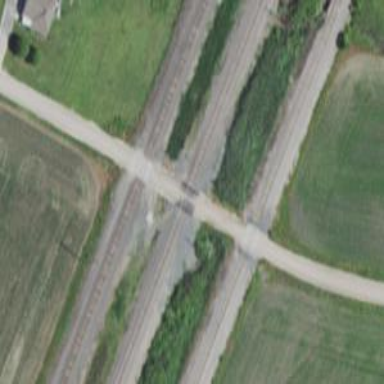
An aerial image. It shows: Railway level crossing.